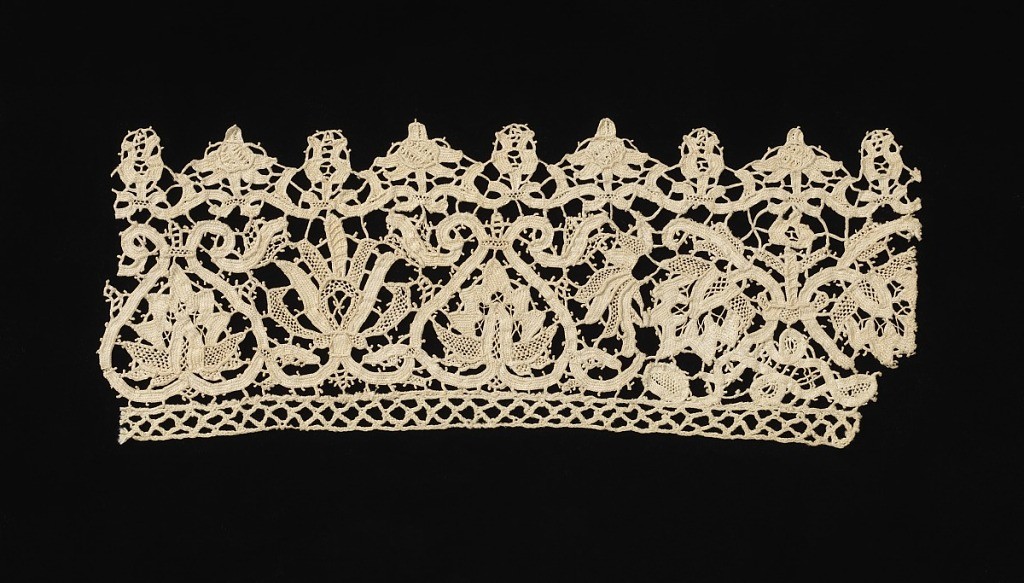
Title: Border
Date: early 17th century
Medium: linen Technique: needle lace
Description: Fragment of border with a symmetrical leaf shape enclosed by an upside-down heart that alternates with a symmetrical plant form. Both are topped by alternating flower and sprig shapes.